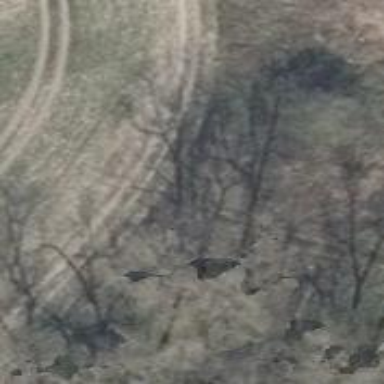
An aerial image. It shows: Hunting stand.